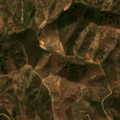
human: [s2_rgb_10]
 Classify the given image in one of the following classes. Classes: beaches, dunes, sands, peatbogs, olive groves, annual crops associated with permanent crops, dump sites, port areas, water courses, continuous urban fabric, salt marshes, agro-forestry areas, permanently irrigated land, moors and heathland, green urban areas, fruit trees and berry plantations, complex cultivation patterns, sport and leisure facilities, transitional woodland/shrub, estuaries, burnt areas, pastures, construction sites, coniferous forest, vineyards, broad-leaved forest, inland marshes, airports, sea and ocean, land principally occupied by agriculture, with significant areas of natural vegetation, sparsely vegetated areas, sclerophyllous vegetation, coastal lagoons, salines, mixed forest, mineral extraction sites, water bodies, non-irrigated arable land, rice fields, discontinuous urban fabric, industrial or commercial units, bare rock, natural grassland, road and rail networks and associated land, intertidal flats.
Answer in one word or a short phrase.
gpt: broad-leaved forest, sclerophyllous vegetation, transitional woodland/shrub